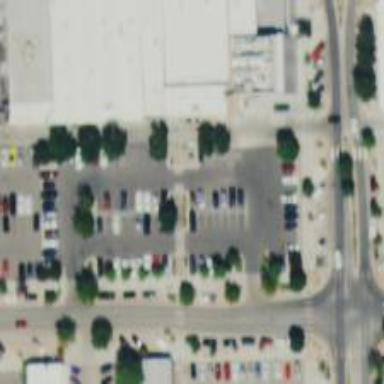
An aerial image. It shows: Parking space is available.